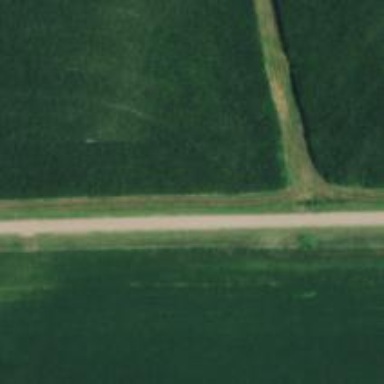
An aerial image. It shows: Unclassified road.